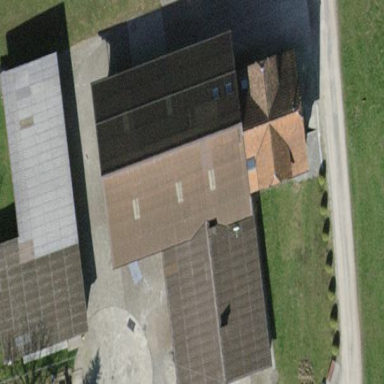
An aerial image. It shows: Farmyard area.